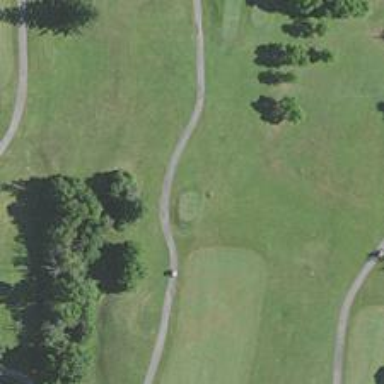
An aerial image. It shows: Path for both road and golf.